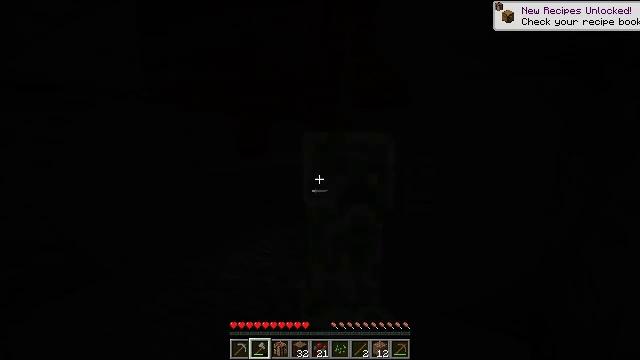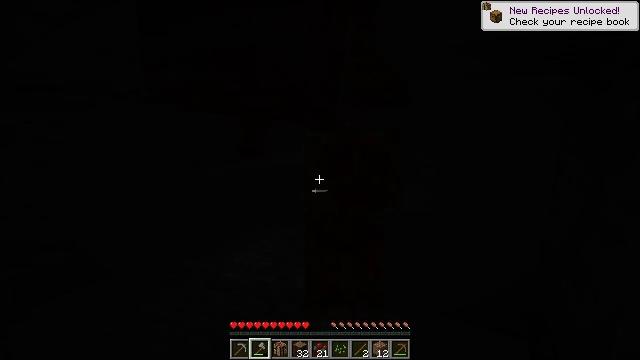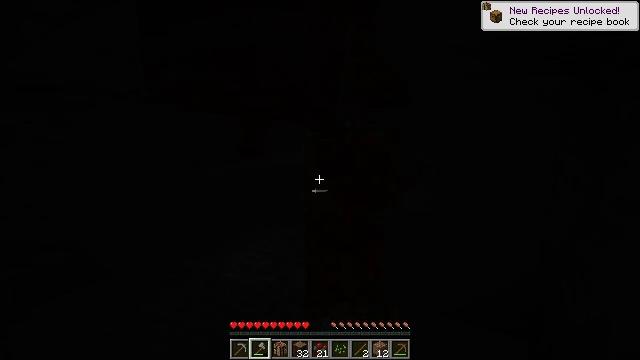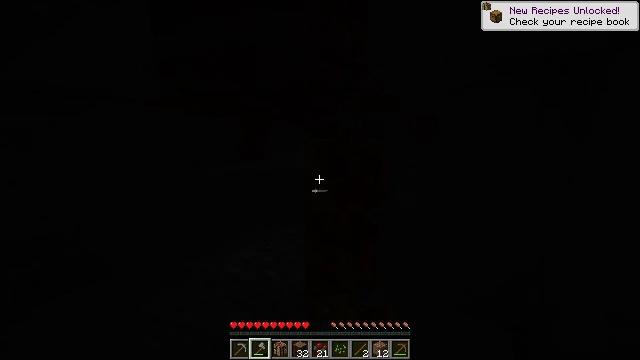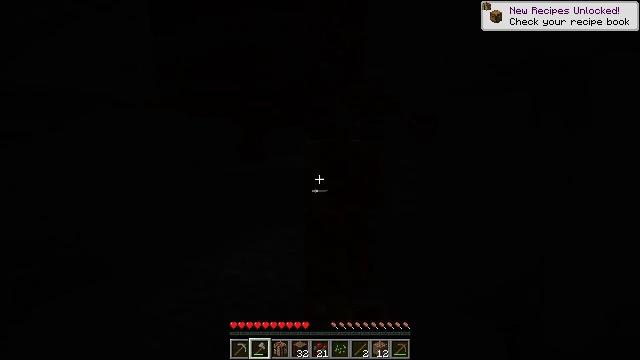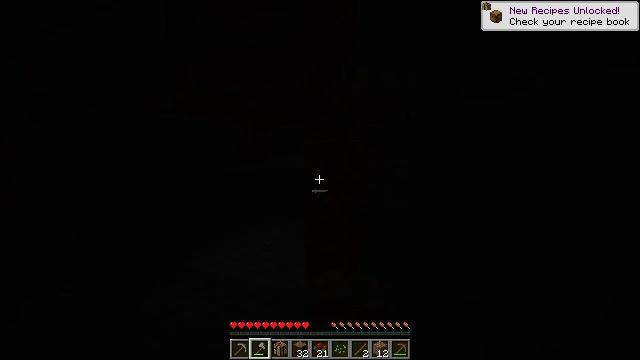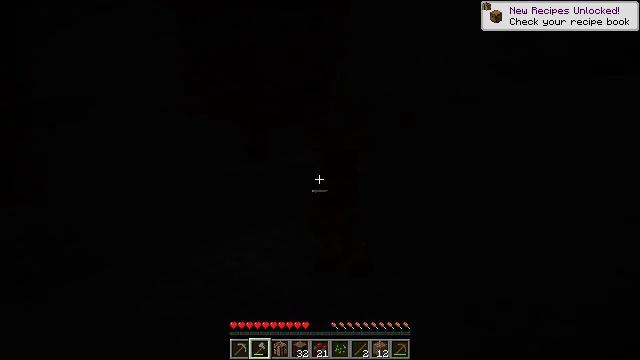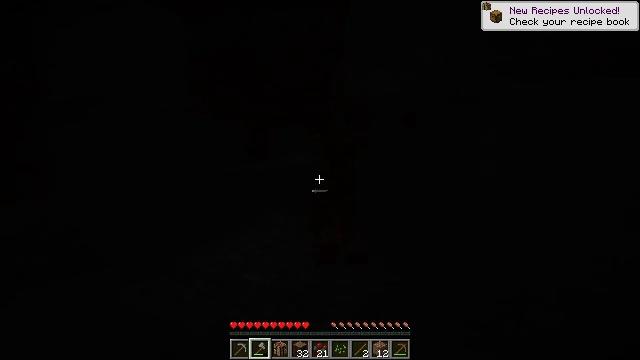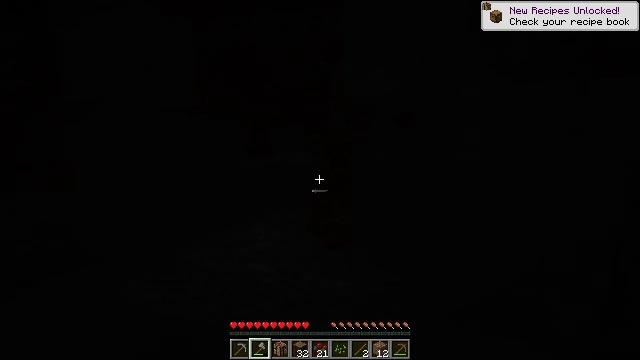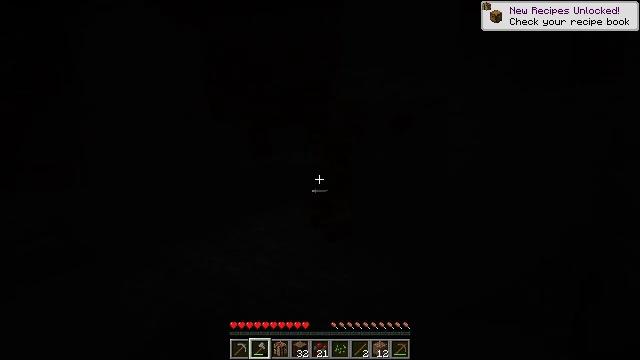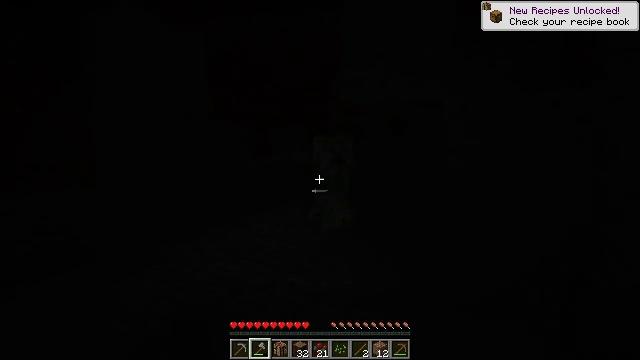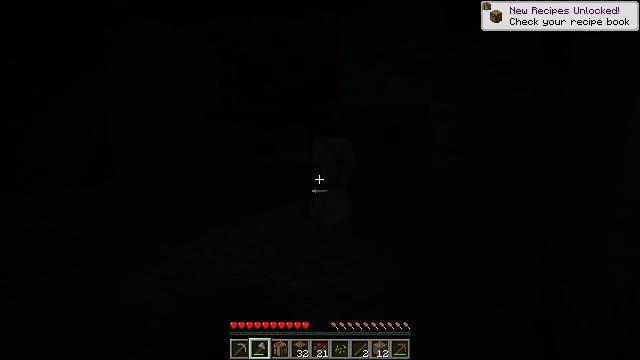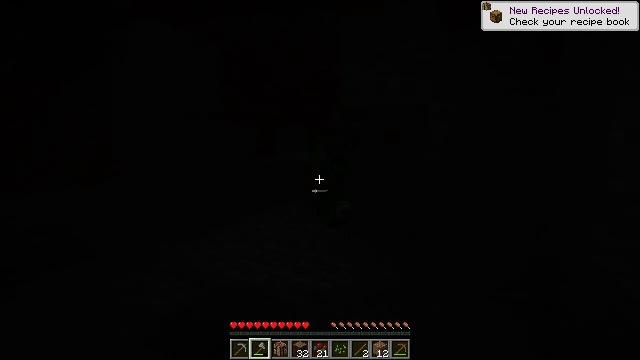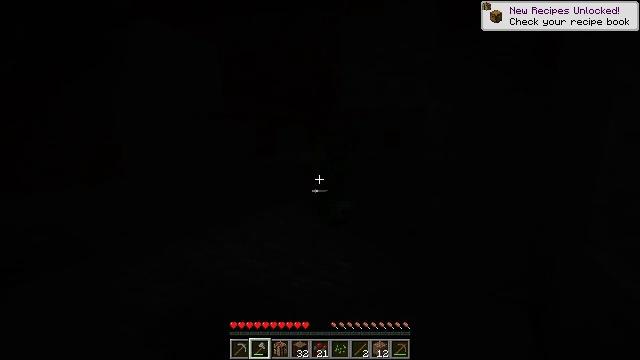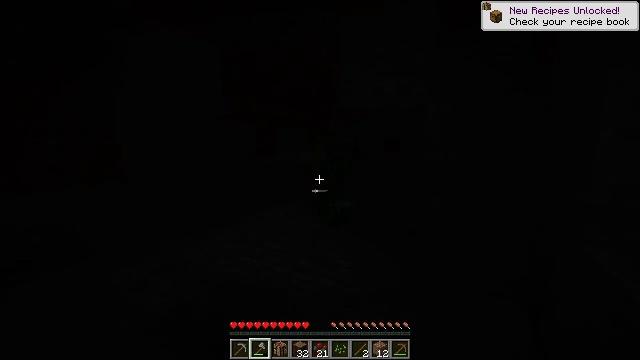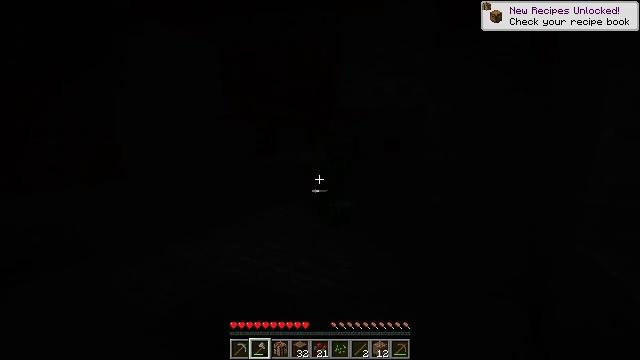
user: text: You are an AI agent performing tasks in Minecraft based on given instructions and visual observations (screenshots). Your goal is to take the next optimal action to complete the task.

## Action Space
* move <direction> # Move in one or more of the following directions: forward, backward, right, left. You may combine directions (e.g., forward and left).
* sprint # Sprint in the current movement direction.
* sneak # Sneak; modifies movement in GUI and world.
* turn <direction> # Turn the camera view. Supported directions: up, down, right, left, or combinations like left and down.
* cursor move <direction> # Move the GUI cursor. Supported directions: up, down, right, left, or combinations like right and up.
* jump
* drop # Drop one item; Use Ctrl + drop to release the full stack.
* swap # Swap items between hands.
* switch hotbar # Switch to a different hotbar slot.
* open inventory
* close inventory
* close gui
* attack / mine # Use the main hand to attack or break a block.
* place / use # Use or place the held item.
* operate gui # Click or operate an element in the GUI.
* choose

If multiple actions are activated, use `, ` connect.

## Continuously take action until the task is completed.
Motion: motion action
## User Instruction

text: Mine the sweet berry bush.
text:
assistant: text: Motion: no_op
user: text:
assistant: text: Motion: move back
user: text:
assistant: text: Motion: move back
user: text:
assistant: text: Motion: move back
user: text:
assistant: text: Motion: move back, attack / mine
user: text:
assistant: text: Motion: move back, attack / mine
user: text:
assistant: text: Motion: move back
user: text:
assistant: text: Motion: move back
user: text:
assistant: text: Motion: move back
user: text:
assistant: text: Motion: move back
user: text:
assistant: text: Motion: no_op
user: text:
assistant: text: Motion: no_op
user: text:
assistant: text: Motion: no_op
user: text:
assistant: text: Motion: no_op
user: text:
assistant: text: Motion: move back
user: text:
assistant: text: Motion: move back
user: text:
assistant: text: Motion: move back
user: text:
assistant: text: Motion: move back
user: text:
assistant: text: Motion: move back
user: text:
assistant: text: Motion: move back
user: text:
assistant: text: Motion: move back
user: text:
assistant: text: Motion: move back
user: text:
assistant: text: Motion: move back
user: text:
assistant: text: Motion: move back
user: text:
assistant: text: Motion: no_op
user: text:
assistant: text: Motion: no_op
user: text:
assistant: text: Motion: no_op
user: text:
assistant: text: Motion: no_op
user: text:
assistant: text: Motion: move forward
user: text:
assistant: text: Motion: move forward